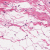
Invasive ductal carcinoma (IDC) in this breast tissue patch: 0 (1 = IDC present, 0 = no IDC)